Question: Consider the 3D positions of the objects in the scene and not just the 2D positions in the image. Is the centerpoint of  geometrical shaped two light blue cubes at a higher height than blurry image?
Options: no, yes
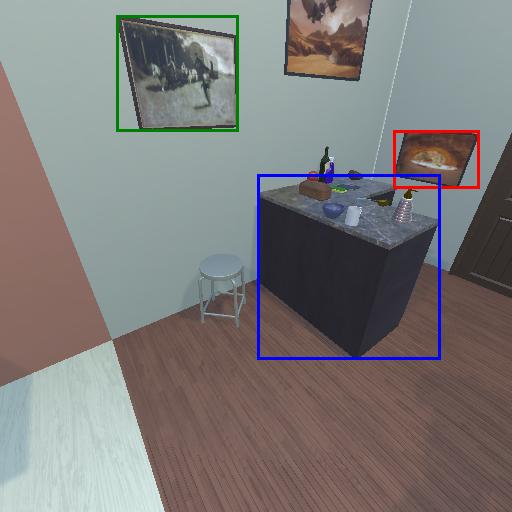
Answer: no